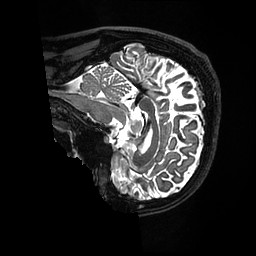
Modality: T2w
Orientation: sagittal
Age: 22
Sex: male
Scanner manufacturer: ge
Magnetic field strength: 3 T
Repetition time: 3.202 s
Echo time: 0.06643 s